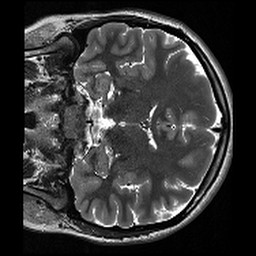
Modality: T2w
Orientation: coronal
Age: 21
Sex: female
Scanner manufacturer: siemens
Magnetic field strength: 3 T
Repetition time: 13.15 s
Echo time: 0.082 s